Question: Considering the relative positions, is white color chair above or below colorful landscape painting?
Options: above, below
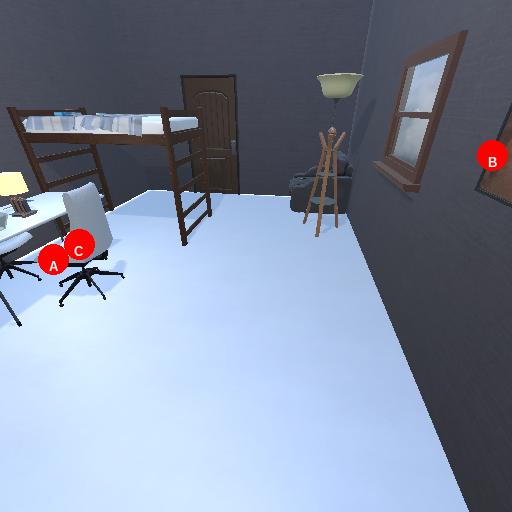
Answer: above